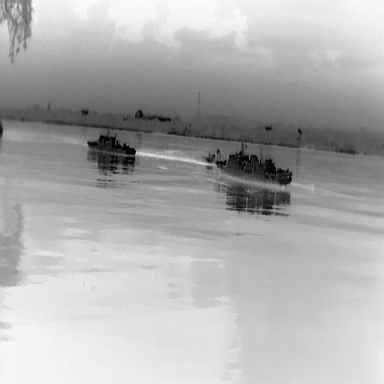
There are two warships in the infrared image.